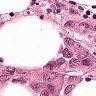
Metastatic tissue present: yes